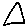
Label: triangle